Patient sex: M
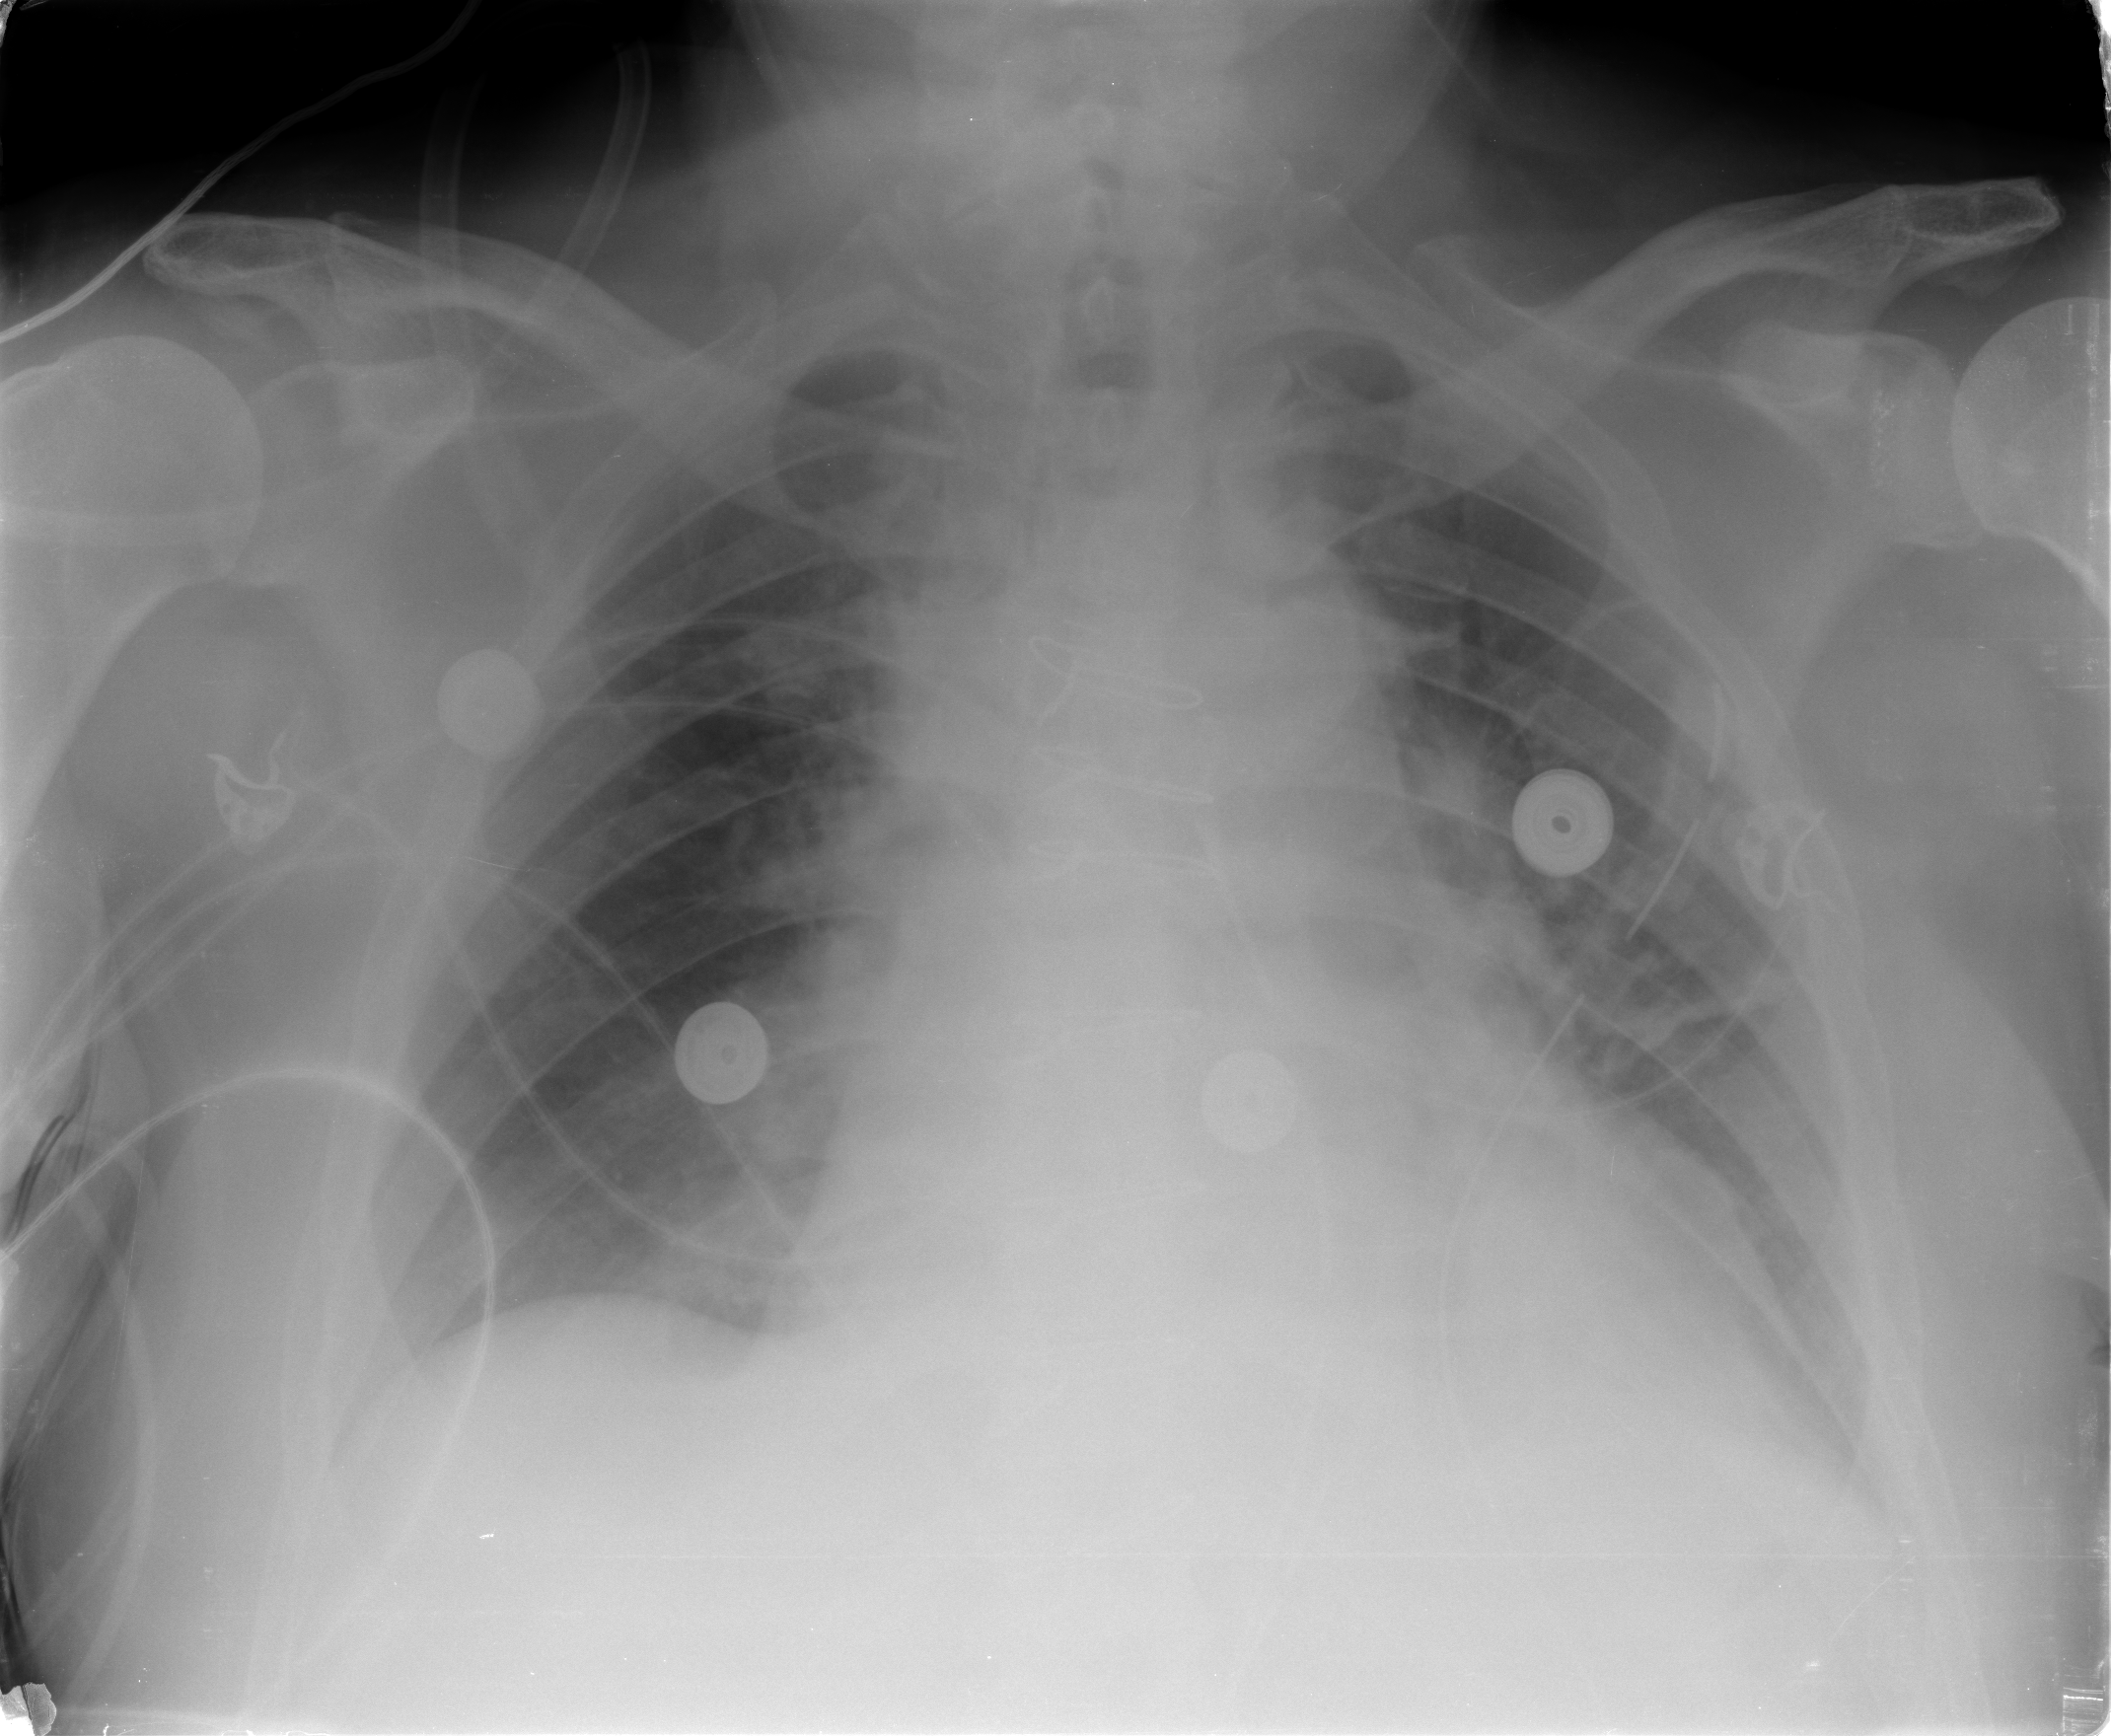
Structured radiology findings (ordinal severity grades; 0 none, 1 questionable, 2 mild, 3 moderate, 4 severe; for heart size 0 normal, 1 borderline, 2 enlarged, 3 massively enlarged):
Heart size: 0
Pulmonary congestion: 1
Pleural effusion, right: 0
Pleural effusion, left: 2
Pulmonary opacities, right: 0
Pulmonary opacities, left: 0
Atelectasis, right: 0
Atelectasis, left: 2